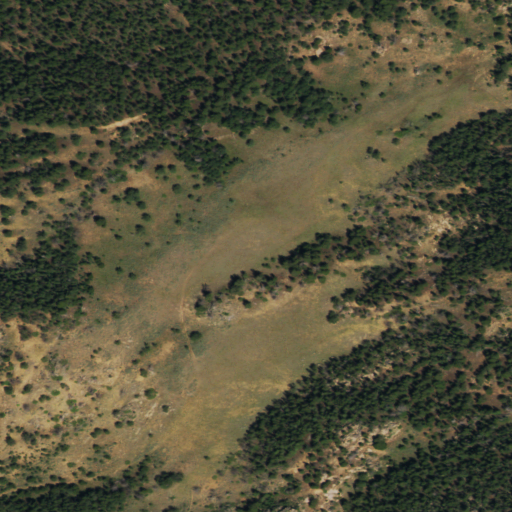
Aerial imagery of gap in Wyoming named Fackler Pass containing evergreen forest, shrub, and grassland